Question: The text-overflow: ellipsis works as expected in all of the project supported browsers but I still have a rendering issue in IE9 (see screenshot).
The CSS rule is followed, but the characters of the ellipsis is not rendered correctly.
Most (or all) of the posts treating about text-overflow: ellipsis are generally about it's implementation, but about that very topic, I have no luck.

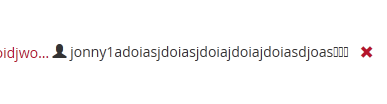
Answer: I actually found more information about that issue here: <URL>
It is a browser issue. The above link also points to a <URL>.
The HTML of the solution:
'''
<div class="btn btn-primary btn-large"
style="white-space: nowrap; text-overflow: ellipsis; overflow: hidden; max-width: 300px;">
<span class="ie9-sucks">&nbsp;</span>
<i class="icon-download-alt"></i>
ALongTextBeinEllipsed AndATextAfter
</div>
'''
and the CSS:
'''
.ie9-sucks {
display: inline-block;
width: 0;
height: 0;
}
'''